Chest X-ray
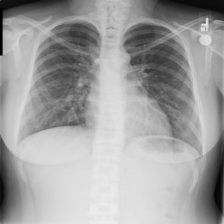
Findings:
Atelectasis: negative
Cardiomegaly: negative
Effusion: negative
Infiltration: negative
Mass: negative
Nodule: negative
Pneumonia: negative
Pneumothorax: negative
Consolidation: negative
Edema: negative
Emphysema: negative
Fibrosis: negative
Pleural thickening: negative
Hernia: negative